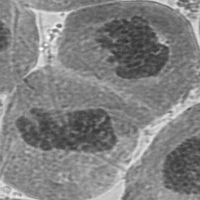
Label: telophase